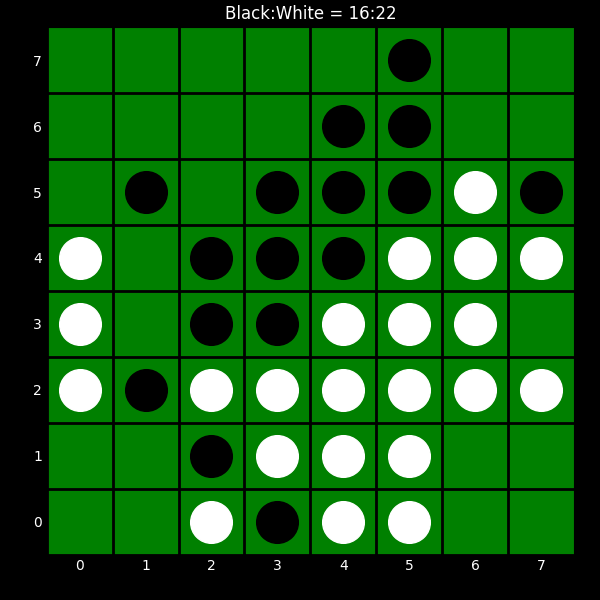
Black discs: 16
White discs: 22